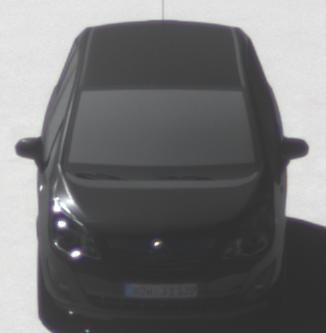
Make: Opel
Model: Meriva 1.4
Detailed model: Meriva (B)
Model produced from: 2010/05
Model produced until: 2013/11
Doors: 5
Color: black
Road condition: dry road
Daytime: morning or afternoon
Contrast: high contrast